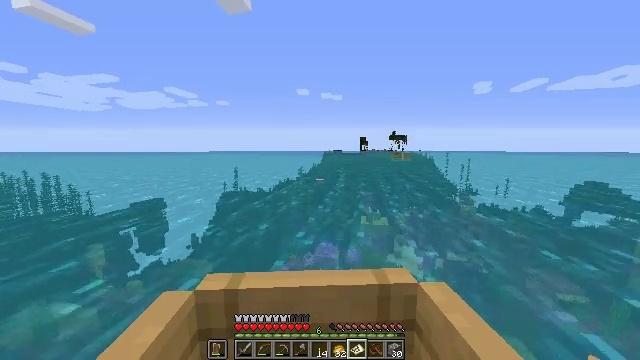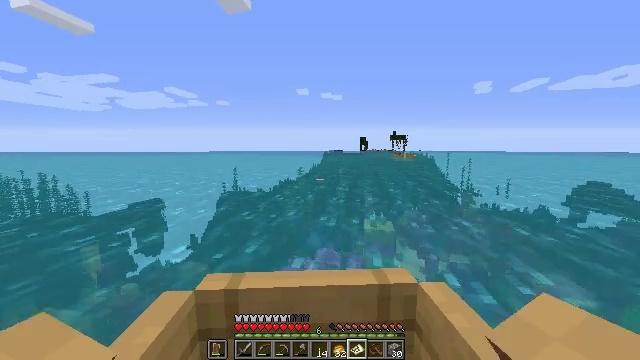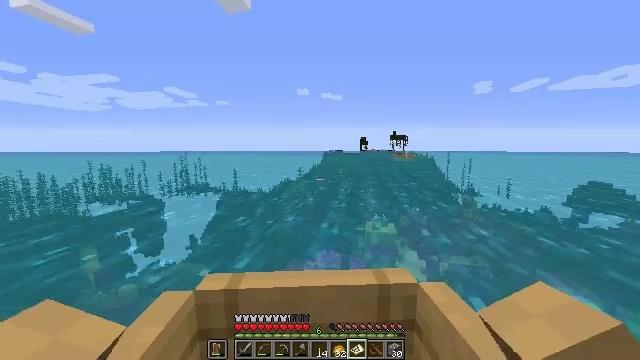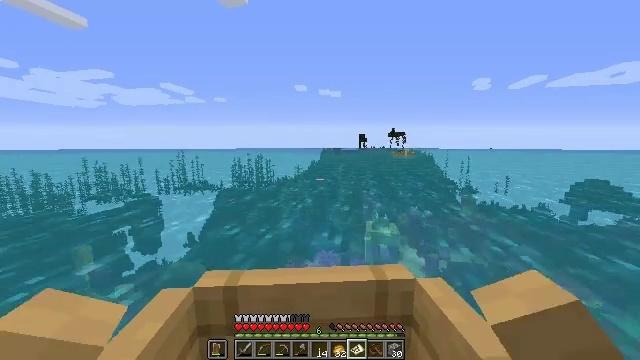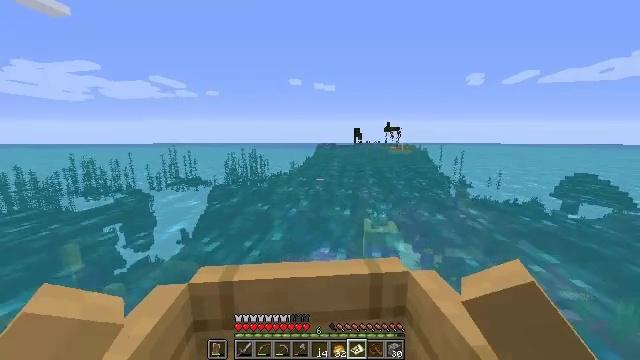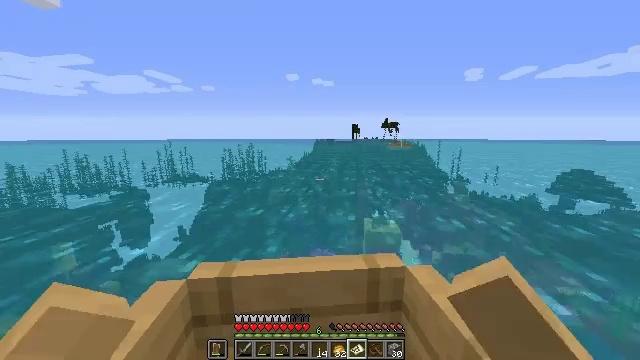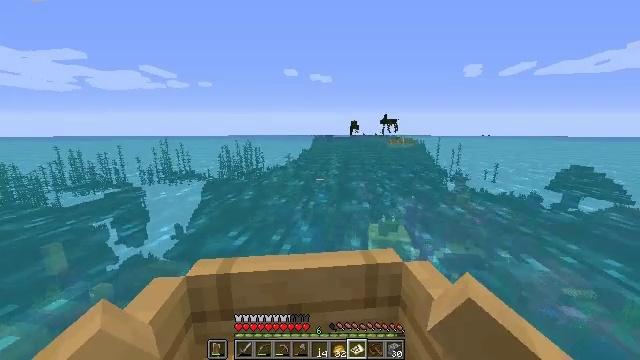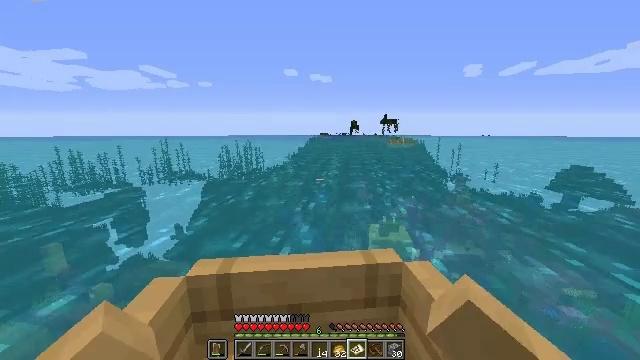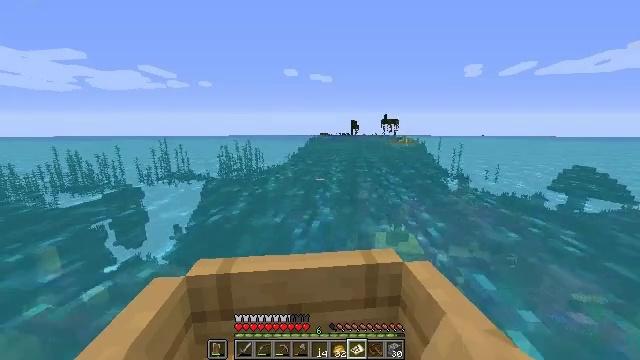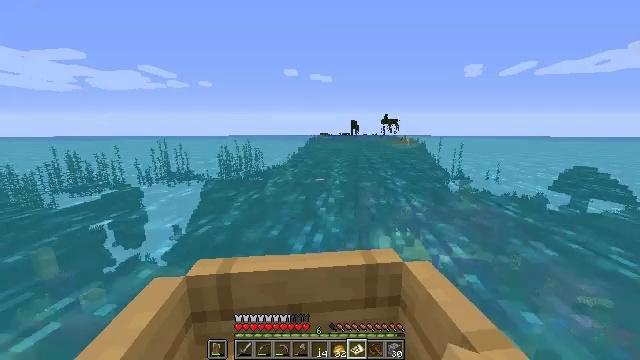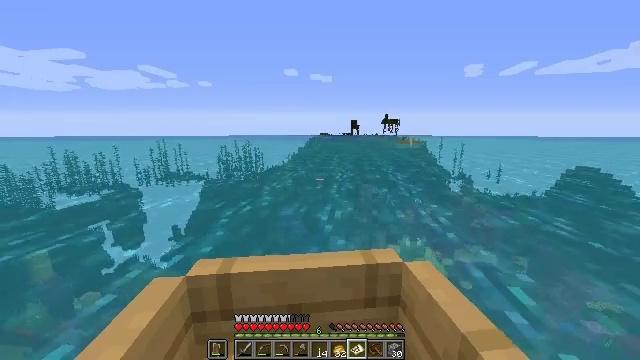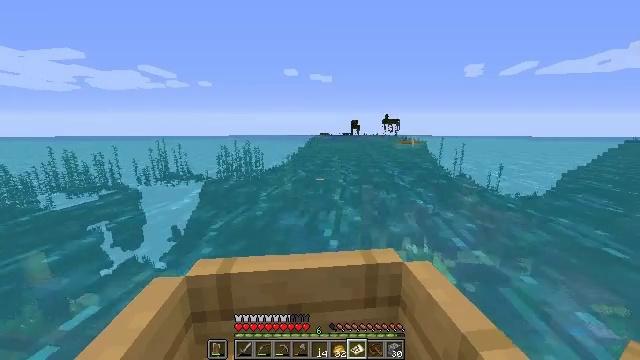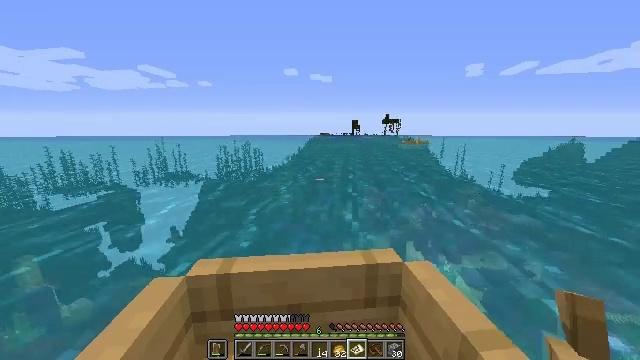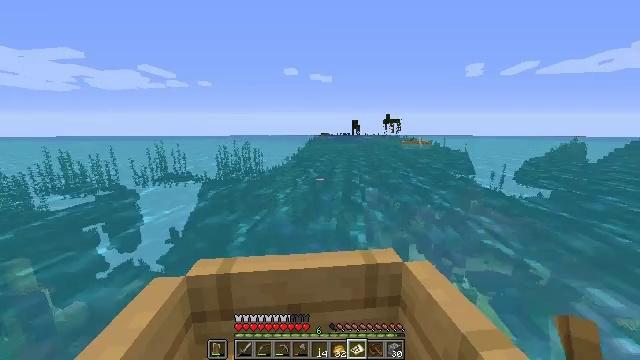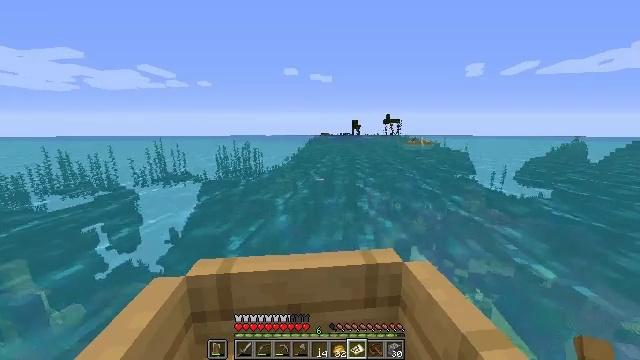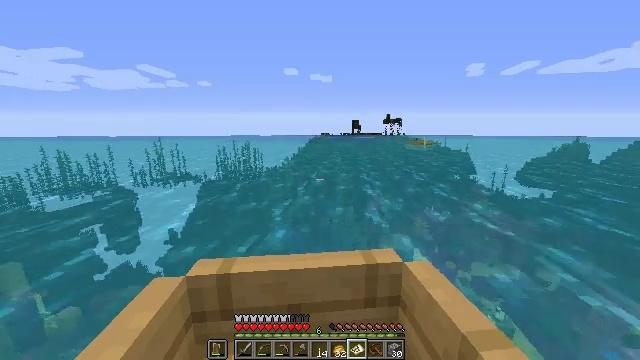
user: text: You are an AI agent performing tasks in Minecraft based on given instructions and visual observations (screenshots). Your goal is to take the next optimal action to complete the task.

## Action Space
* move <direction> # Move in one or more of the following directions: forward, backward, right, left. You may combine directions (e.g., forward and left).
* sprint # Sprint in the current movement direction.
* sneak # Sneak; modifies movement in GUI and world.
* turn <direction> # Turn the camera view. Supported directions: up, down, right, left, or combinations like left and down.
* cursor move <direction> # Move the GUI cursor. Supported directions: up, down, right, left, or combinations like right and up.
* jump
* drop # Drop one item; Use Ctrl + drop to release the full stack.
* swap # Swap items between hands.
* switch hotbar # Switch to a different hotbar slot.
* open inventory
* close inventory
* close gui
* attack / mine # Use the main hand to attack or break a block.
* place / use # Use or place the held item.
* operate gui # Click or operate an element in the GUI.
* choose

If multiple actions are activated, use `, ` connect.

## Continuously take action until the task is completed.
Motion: motion action
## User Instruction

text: Gather sand from the desert.
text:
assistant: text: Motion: move forward
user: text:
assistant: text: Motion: move forward
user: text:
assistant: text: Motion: move forward
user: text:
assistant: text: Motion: move forward, turn right and down
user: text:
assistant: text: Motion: move forward, turn down
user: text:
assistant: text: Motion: move forward
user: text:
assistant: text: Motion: move forward
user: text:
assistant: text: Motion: move forward
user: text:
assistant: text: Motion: move forward
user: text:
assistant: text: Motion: move forward
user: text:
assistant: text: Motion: move forward
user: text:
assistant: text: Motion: move forward
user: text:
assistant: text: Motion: move forward
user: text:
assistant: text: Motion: move forward
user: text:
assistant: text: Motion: move forward
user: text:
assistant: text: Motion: move forward
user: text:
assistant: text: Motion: move forward and move right
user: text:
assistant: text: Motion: move forward and move right
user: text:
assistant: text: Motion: move forward
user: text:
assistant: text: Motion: move forward
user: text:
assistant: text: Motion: move forward
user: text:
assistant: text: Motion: move forward
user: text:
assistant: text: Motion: move forward
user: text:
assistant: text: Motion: move forward
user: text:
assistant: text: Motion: move forward
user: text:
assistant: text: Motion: move forward
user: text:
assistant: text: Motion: move forward
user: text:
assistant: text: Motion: move forward
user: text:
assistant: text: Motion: move forward
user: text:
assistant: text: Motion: move forward